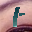
Label: 1